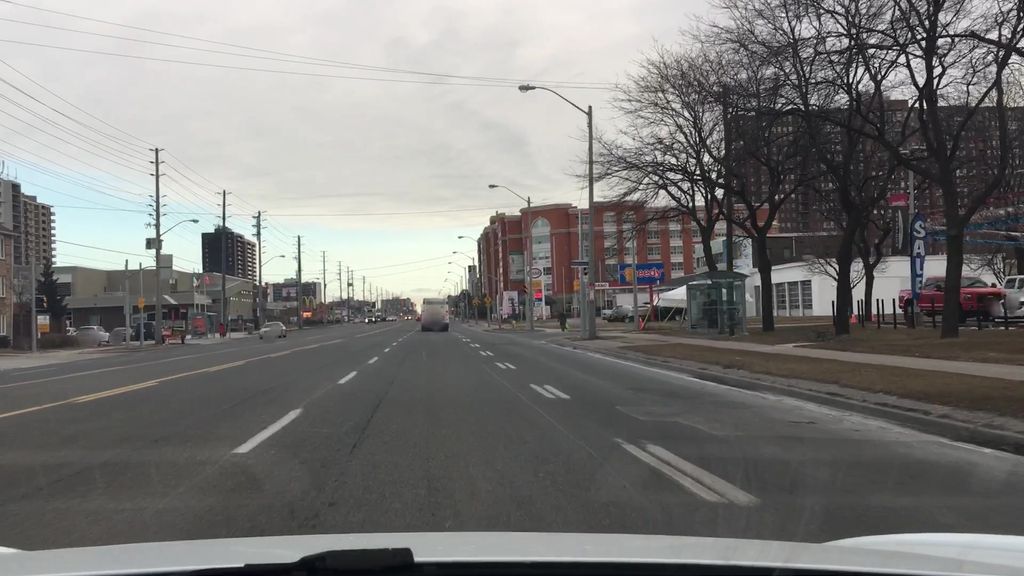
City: toronto